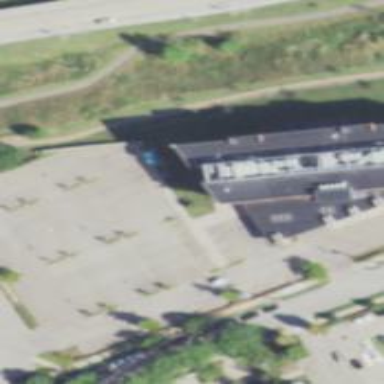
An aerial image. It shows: Parking space is available.